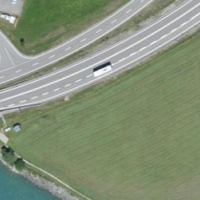
EUNIS habitat code: 23
Species observed at this site:
Parnassia palustris